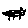
Label: cat